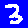
Digit: 3